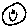
Label: smiley face